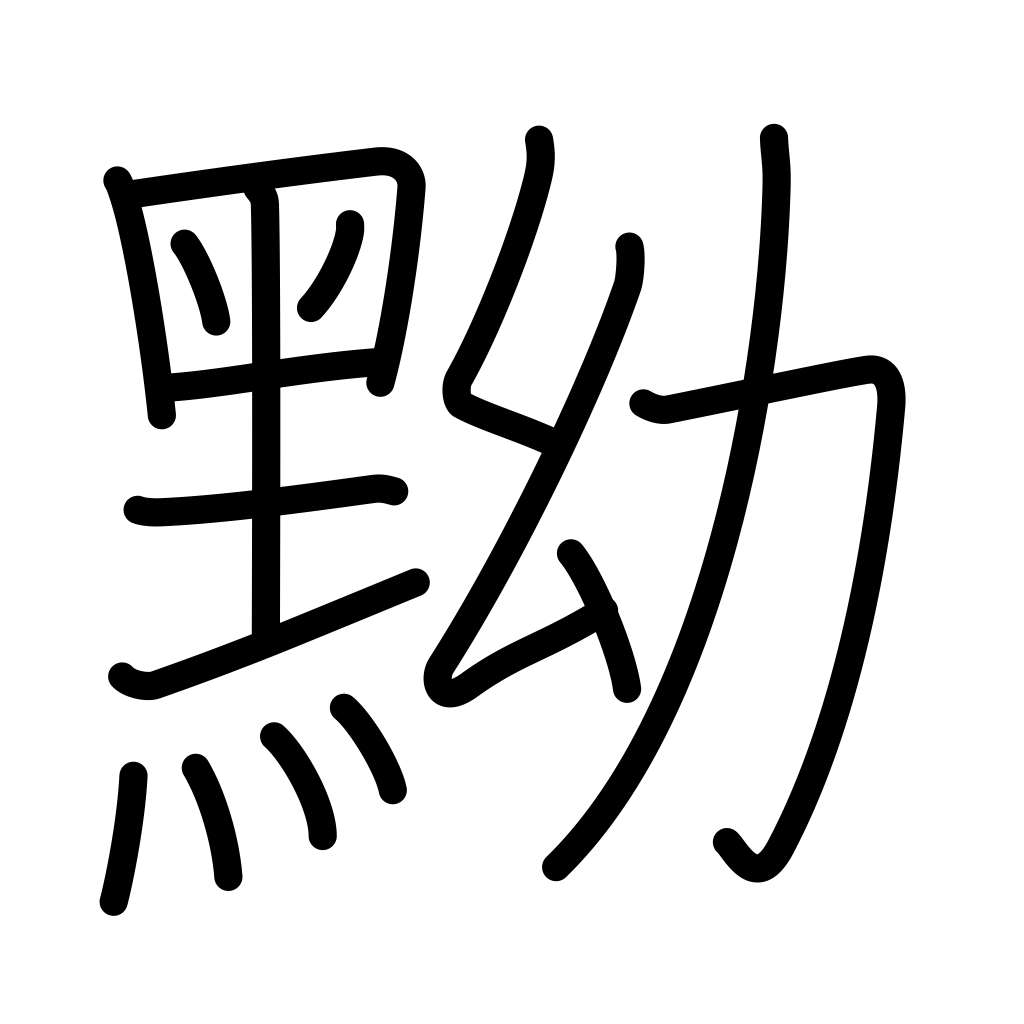
Meaning: black